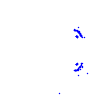
Particle: pion